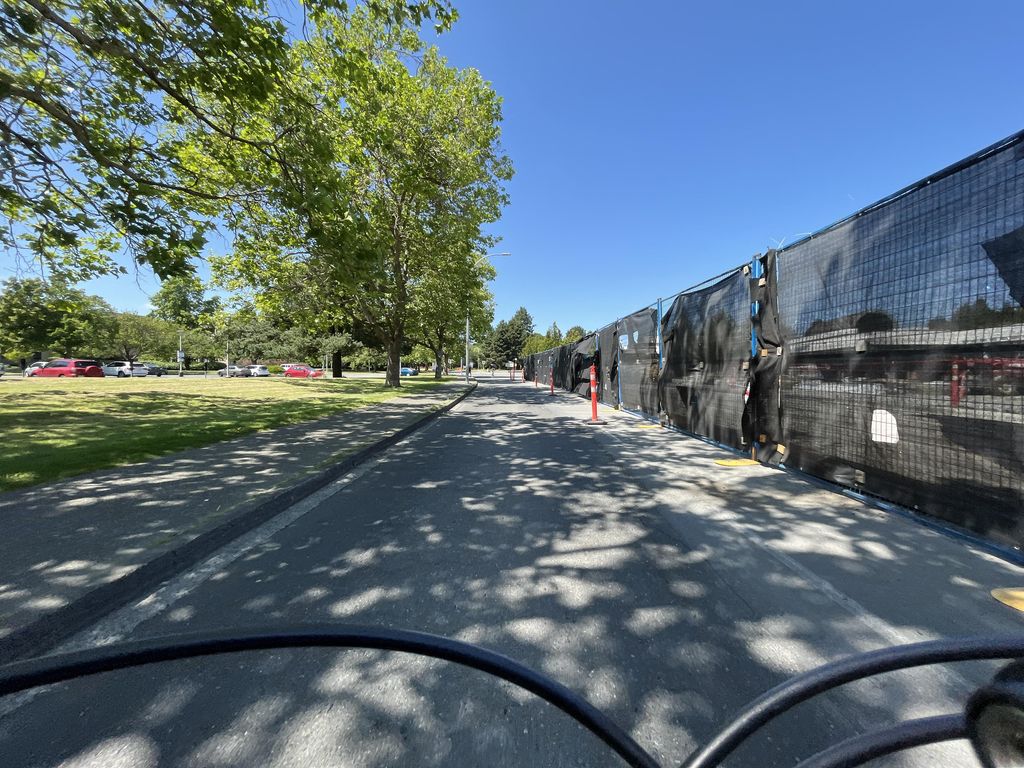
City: victoria